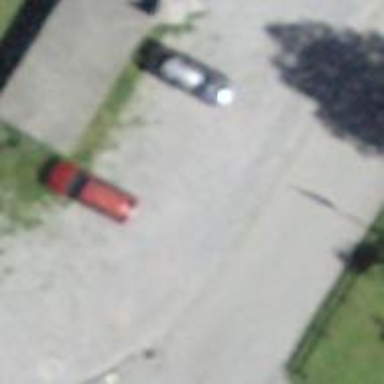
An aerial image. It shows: Parking area with fine gravel surface.